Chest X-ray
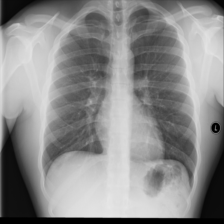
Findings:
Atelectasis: negative
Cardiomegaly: negative
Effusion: negative
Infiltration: negative
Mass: negative
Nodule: negative
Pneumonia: negative
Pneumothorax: negative
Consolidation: negative
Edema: negative
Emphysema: negative
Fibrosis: negative
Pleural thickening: negative
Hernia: negative